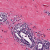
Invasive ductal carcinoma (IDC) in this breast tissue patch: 0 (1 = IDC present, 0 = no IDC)